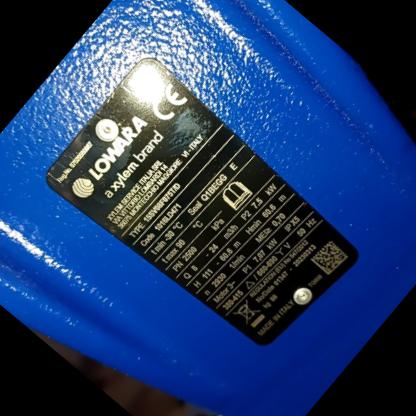
Klasa: tabliczka-znamionowa